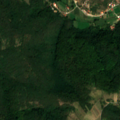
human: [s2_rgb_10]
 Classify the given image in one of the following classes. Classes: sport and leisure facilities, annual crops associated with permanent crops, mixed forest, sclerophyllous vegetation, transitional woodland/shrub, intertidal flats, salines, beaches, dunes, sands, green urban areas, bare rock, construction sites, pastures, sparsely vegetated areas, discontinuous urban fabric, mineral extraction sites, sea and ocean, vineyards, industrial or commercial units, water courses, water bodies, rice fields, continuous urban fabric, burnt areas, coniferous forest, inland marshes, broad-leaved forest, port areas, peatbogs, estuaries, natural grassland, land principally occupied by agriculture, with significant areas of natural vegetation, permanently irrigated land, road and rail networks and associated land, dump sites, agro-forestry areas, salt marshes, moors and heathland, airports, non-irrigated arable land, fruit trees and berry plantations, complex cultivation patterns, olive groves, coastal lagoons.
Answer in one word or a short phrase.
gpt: complex cultivation patterns, land principally occupied by agriculture, with significant areas of natural vegetation, broad-leaved forest, transitional woodland/shrub